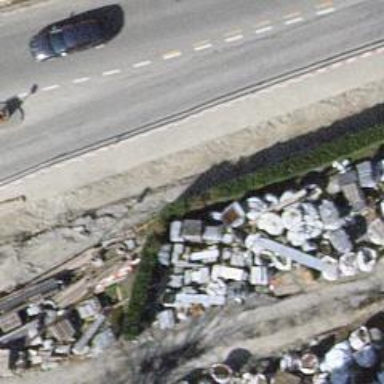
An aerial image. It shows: Paved path.